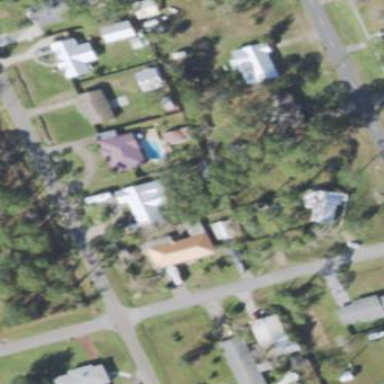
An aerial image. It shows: Residential area composed of single-family homes.